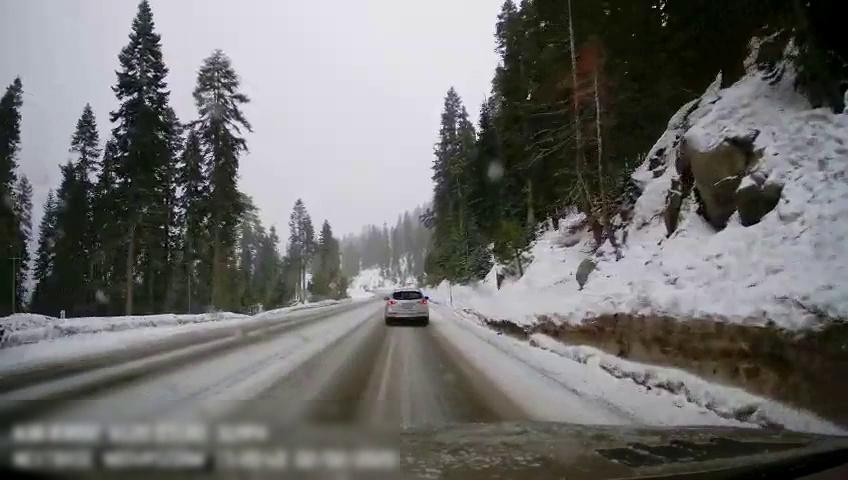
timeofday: Day
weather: Snowy
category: Drivable Space
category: Vehicles | SUV